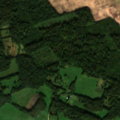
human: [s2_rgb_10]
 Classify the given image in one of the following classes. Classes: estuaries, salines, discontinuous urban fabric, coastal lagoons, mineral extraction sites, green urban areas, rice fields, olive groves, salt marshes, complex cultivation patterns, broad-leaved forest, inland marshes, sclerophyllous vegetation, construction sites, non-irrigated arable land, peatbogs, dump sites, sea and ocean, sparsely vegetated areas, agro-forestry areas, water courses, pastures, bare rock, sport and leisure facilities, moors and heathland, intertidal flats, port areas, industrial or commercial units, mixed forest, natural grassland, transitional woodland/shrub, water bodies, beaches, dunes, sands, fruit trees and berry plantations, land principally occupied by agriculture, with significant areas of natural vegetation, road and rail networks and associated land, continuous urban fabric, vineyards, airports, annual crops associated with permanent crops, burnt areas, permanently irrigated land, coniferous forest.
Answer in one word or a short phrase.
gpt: non-irrigated arable land, land principally occupied by agriculture, with significant areas of natural vegetation, broad-leaved forest